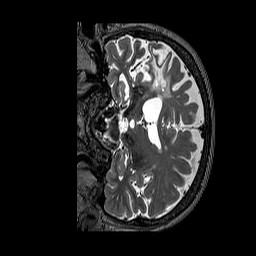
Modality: T2w
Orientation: coronal
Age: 69
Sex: female
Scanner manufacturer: siemens
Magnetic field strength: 3 T
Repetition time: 3.2 s
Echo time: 0.567 s